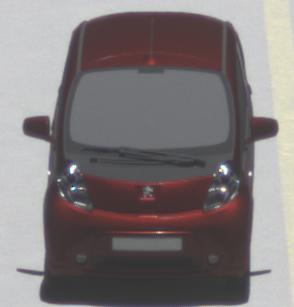
Make: Peugeot
Model: iOn
Detailed model: iOn
Model produced from: 2010/12
Model produced until: 2013/02
Doors: 5
Color: red
Road condition: dry road
Daytime: midday
Contrast: high contrast